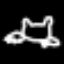
Label: frog